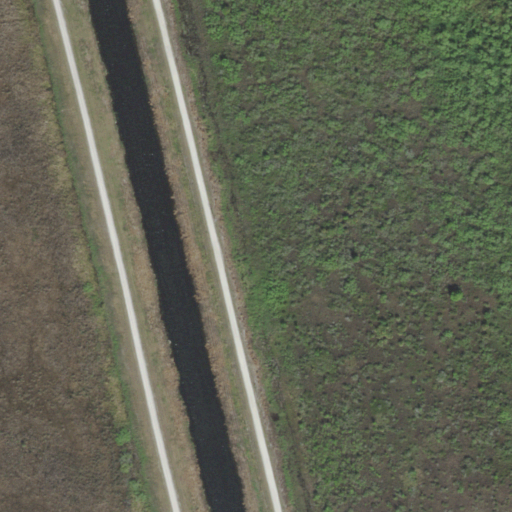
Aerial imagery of levee in Florida named Levee 23 containing woody wetlands, herbaceous wetlands, and grassland